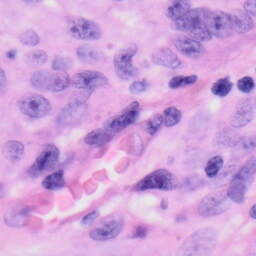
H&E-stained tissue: Skin